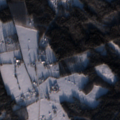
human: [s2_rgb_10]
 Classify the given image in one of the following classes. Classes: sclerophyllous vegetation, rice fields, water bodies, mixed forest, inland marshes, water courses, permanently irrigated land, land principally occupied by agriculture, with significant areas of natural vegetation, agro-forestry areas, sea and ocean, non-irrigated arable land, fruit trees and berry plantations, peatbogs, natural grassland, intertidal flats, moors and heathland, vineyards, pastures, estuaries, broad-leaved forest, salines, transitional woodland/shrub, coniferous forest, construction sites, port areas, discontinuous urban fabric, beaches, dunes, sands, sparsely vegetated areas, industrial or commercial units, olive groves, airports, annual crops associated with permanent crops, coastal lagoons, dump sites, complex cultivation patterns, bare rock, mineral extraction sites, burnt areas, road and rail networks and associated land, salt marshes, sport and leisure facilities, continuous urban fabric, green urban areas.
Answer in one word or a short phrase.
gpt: land principally occupied by agriculture, with significant areas of natural vegetation, mixed forest